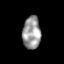
Tissue: prostate
Cell type: NK cells
Senescence score: 0.6856
Nuclear area (px): 584
Mean DAPI intensity: 153.433